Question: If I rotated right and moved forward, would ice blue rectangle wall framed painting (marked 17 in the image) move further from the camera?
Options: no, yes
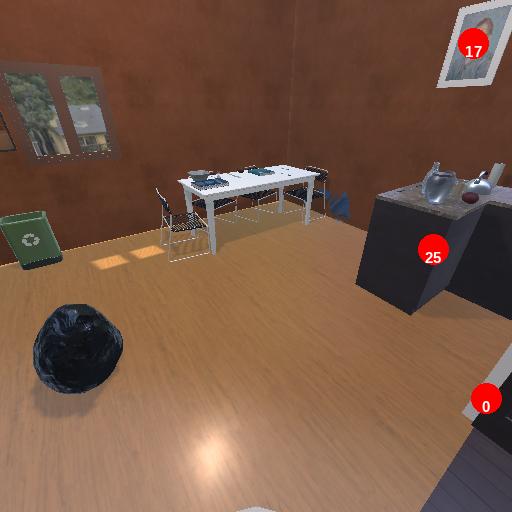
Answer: no